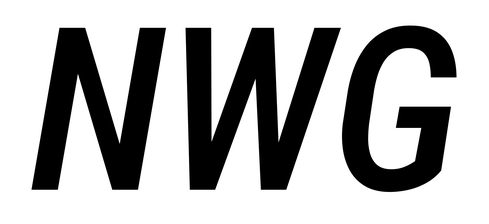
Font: Roboto-Italic_Condensed_Medium_Italic